Question: I have a UIScrollView containing an image that I can zoom in on and pan/scroll around. I would like to draw shapes on this image so I can call attention to certain portions of it. I've currently done this with UIViews by drawing the shapes in 'drawRect'.
The problem is this: say I draw a shape around nearly the entire image, or say I draw numerous shapes that overlap and take up almost the entire image. Now, I can no longer zoom or pan/scroll because the UIViews are overlapping the image and keeping the touch events from occurring.

See the image for an example. The yellow circle would be relatively harmless if I did nothing, because it doesn't take up much of the image. Only touches in that circle would be a problem. However, the red square is definitely a problem. That UIView clearly overlaps most of the scroll view, which means I won't get touch events on the image in the scroll view.
I am currently adding touch events to the UIImageView that is the main content of the scroll view. I could do the same for every subview (shape) that I add, but this would get really complicated if I had to determine that 1 touch on one shape plus 1 touch on another shape should be handled like a 2 touch event on the UIImageView so I can force zooming with a pinch gesture. But that seems like overkill (and I don't know how I would do that).
What is the best way to solve this problem?
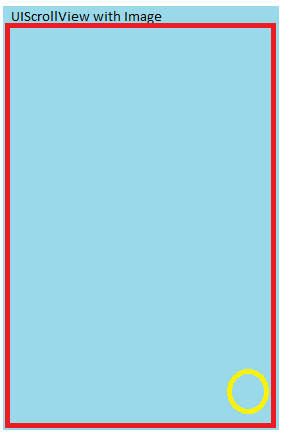
Answer: Setting the property 'userInteractionsEnabled' to NO on the views that you use to draw your shapes should make the trick: views that you cannot interact with are ignored for touch events.